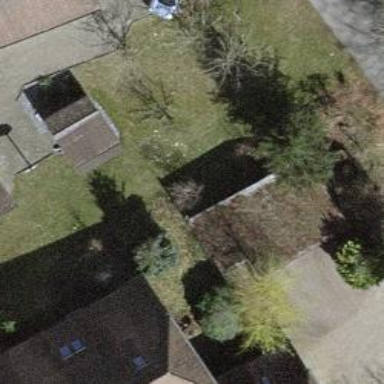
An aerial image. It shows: Garage.